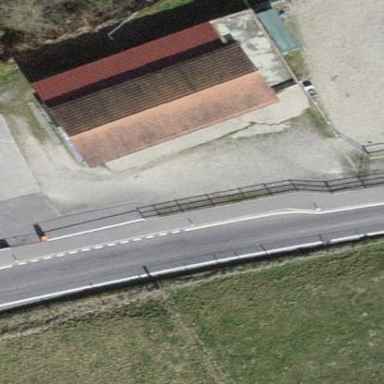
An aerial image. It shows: Stable.